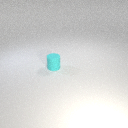
small cyan rubber cylinder